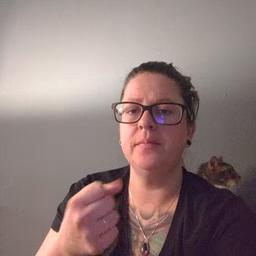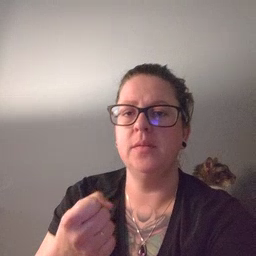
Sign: milk